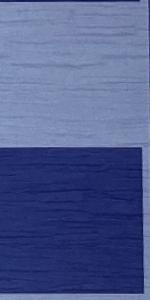
Label: Empty